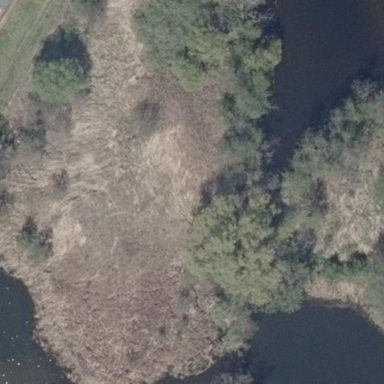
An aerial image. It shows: Marshy wetland area.